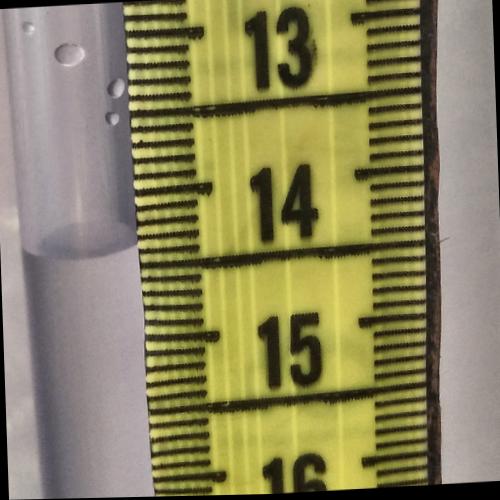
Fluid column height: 14.4 cm